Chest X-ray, PA view. Patient: 42 years old, sex M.
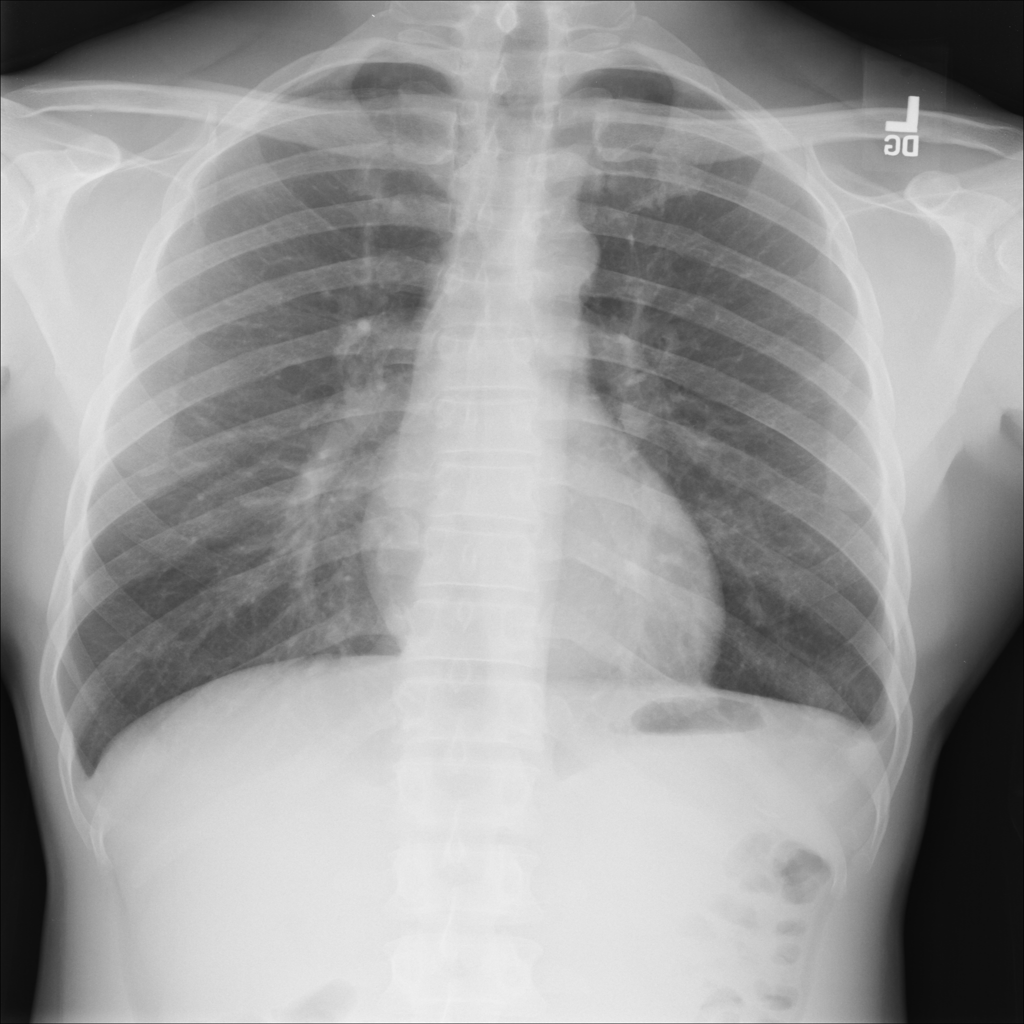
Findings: No Finding